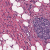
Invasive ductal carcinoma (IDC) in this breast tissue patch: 0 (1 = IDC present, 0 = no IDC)